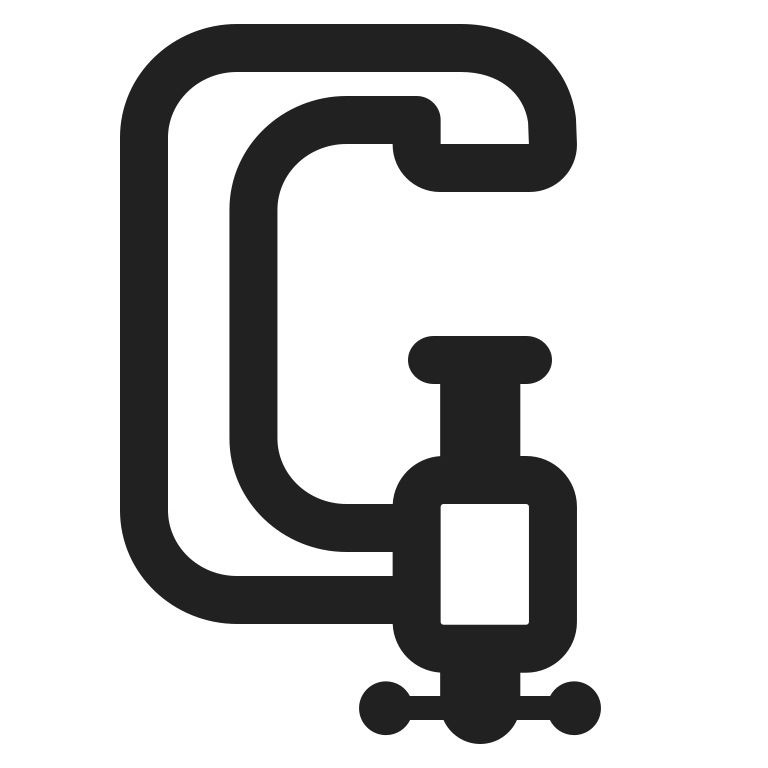
clamp high contrast